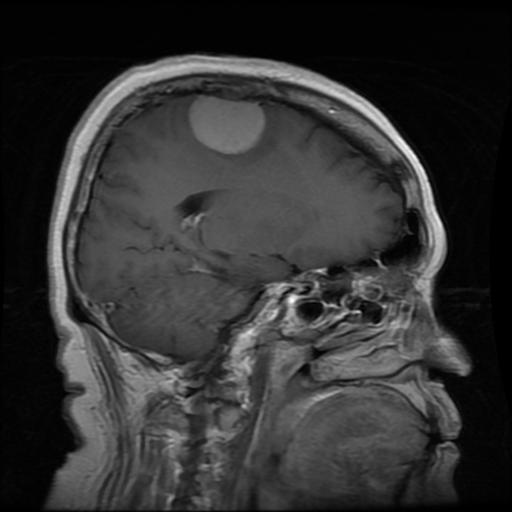
Label: meningioma